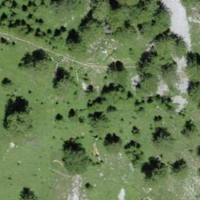
EUNIS habitat code: 26
Species observed at this site:
Epipactis atrorubens